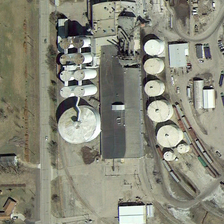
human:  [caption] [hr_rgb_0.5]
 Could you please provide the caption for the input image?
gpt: several storage tanks are situated in this industrial area next to the bare land .

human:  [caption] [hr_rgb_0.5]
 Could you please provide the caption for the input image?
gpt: there are some truck parking near the storage tanks .

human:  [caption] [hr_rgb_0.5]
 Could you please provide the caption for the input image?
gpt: there are some truck parking near the storage tanks .

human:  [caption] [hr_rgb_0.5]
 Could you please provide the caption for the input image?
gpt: there are some truck parking near the storage tanks .

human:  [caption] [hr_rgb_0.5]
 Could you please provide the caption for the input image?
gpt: some storage tanks are in a factory .